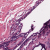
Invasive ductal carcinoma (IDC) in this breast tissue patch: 0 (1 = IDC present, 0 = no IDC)